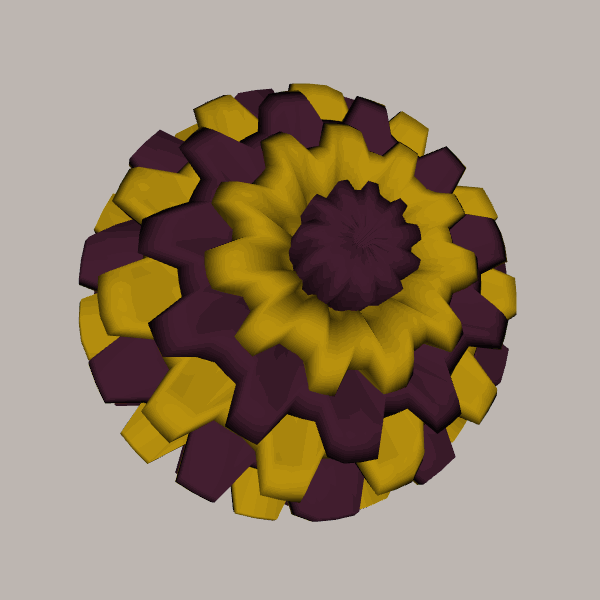
Background: light